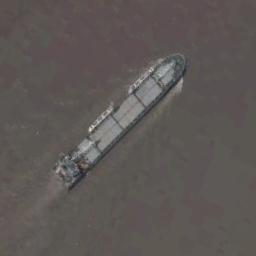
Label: ship